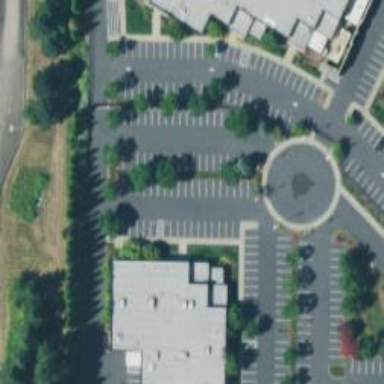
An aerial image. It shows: Parking space is available.